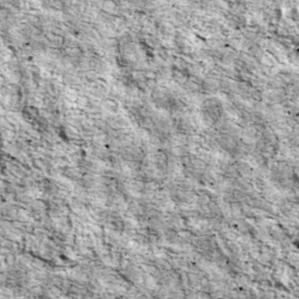
Label: non_frost